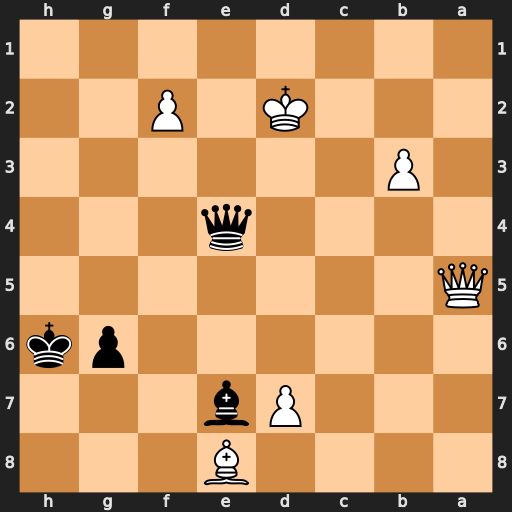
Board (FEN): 4B3/3Pb3/6pk/Q7/4q3/1P6/3K1P2/8
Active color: b
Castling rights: -
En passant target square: -
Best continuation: Bb4+ Qxb4 Qxb4+